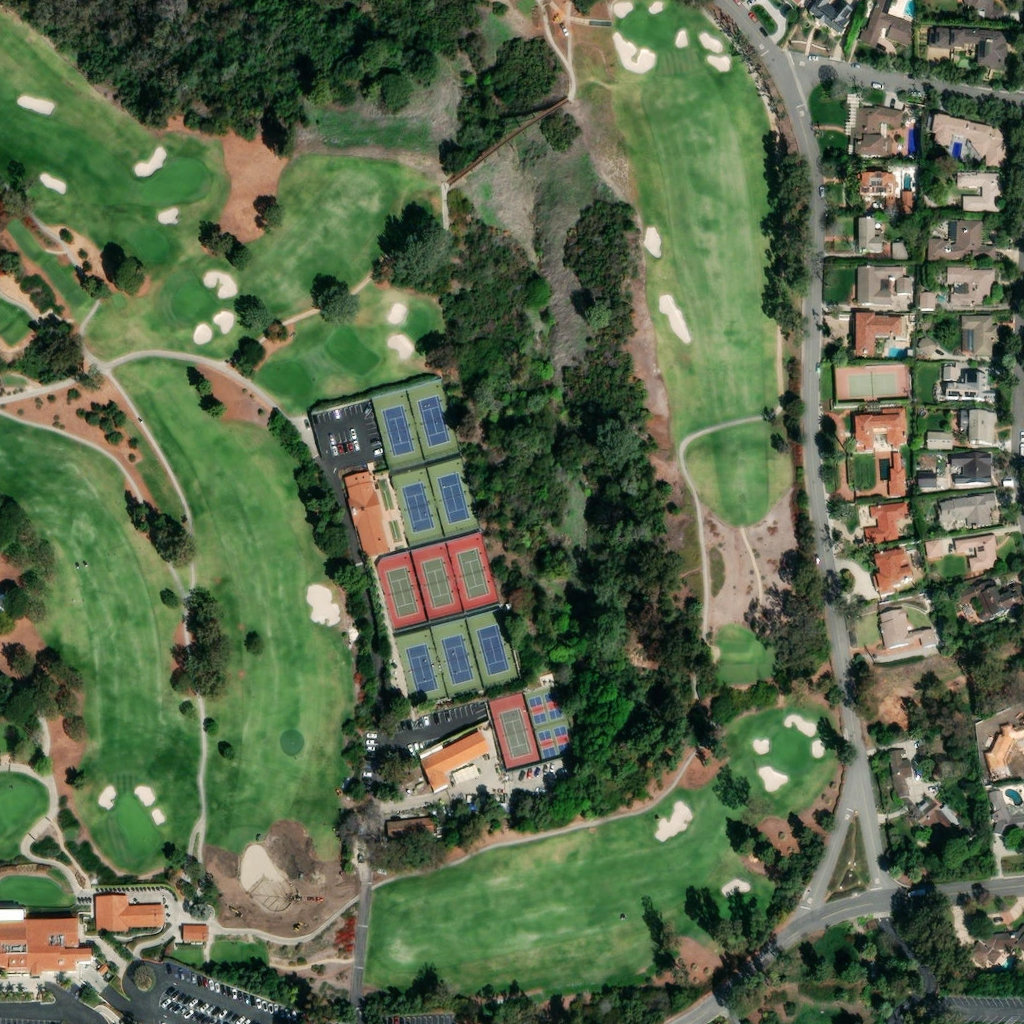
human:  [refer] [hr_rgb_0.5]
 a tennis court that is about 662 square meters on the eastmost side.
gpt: <box>[[82, 35, 89, 39, 0]]</box>